Question: I have a simulation I create on unity and I have an issue that when I build and run my project and open it on my UI menu(there is only some buttons), and for some reason my GPU is on more then 50%.
I tried to delete evreything on my scene and create a new camera and build it and I get the same result.
maybe it can be relevent but Im using URP.
this is my profiler from the build mode:
<URL>
and this is my task manager:
<URL>
[][3[![]
]
this issue happen on other computers on the GPU1
<URL>
someone have an idea what causing it?
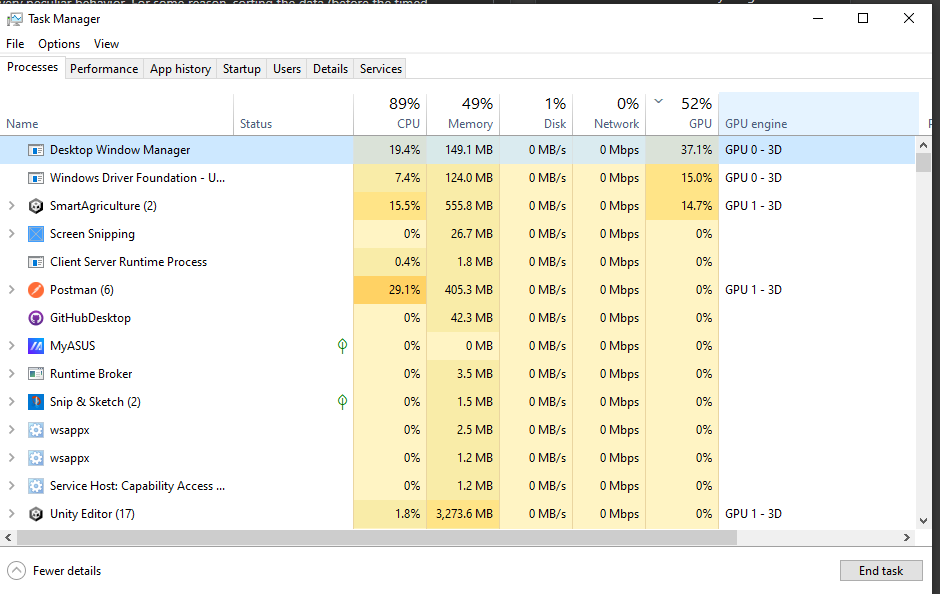
Answer: I find my own solution-
for some reason when I open the UI menu, Unity try to get the maximum FPS and this is why the GPU work hard.
my solution is to block the maximum FPS to 30 on the UI menu using Application.targetFrameRate and then on my game the FPS to default like that:
'''
void Start()
{
Application.targetFrameRate = 30;
}
'''
and to change it to the default do that:
'''
void OnDestroy()
{
Application.targetFrameRate = -1;
}
'''